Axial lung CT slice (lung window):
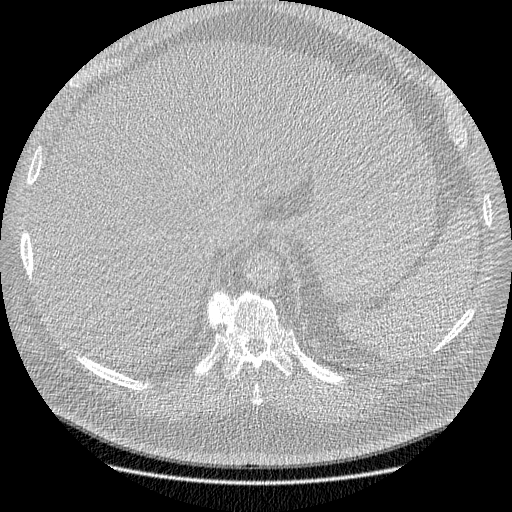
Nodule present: no